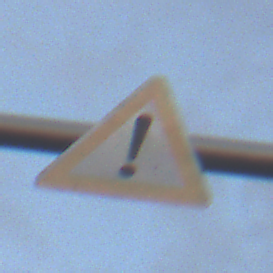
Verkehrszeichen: Gefahrenstelle
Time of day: SunriseSunset
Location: Outdoor (Nature)
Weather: PartlyCloudy
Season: NotSpecified
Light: Natural